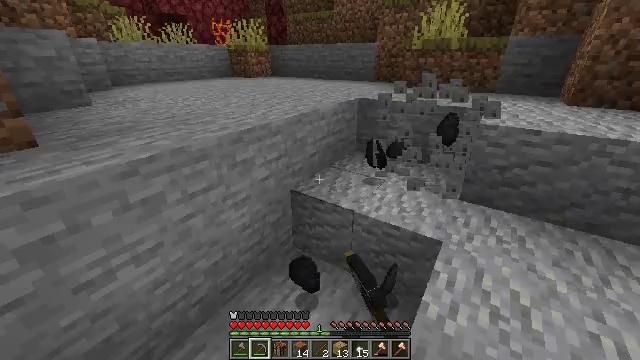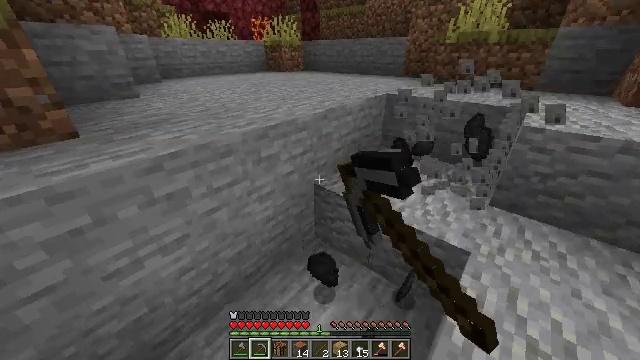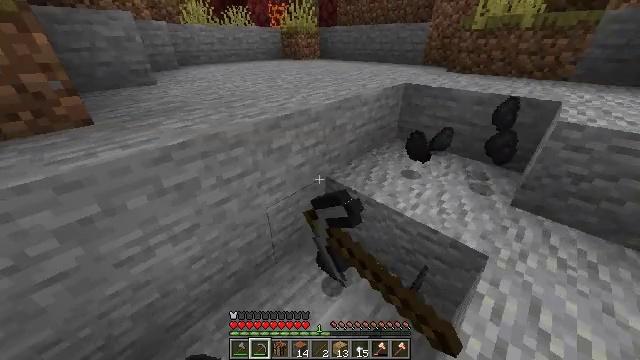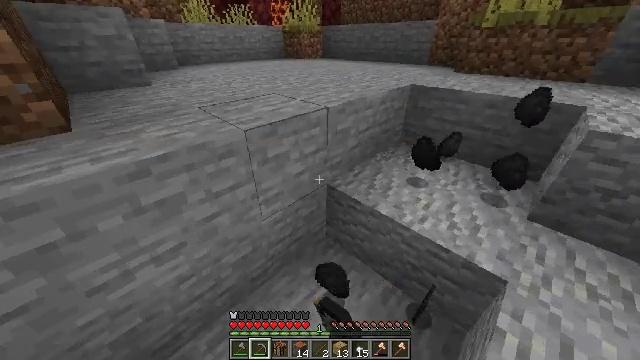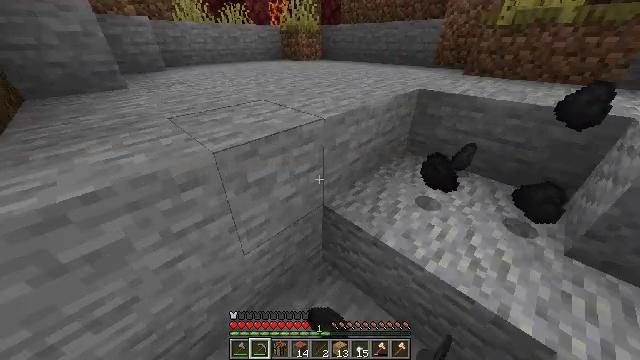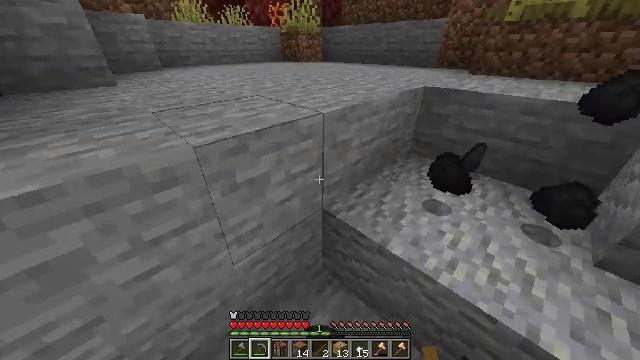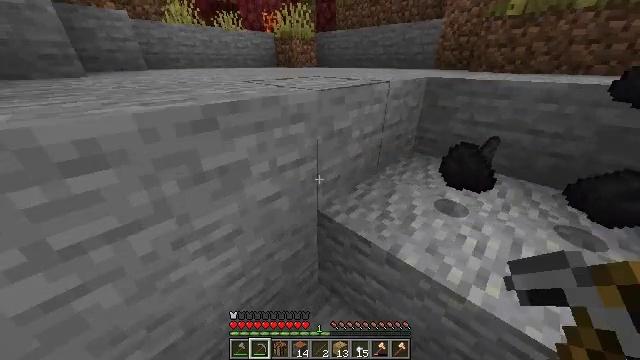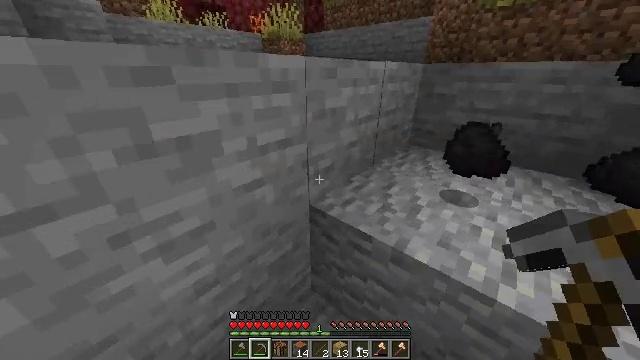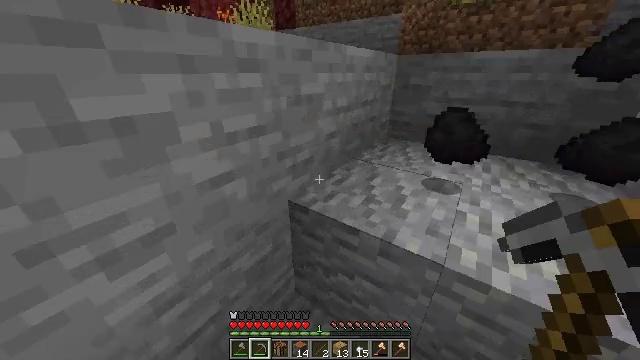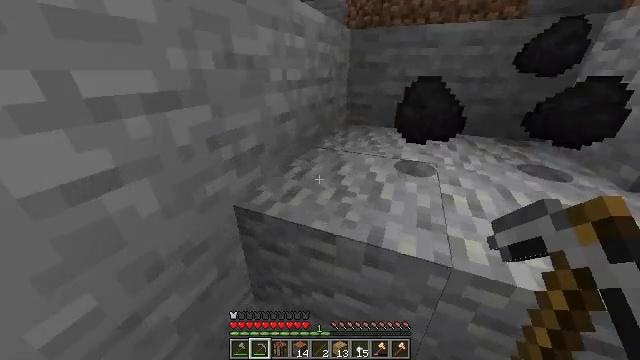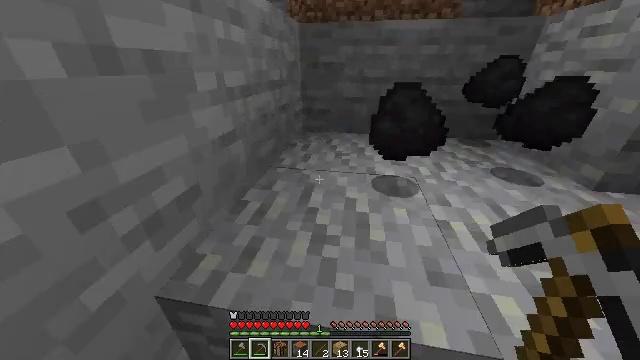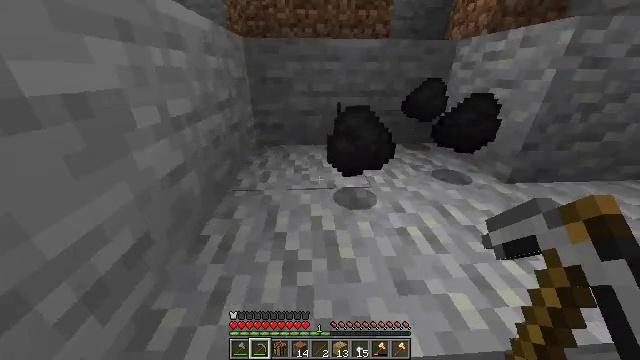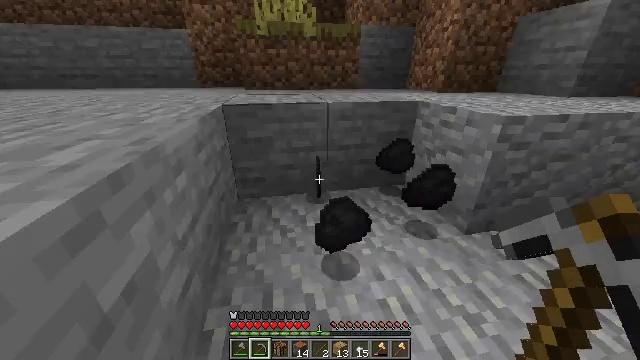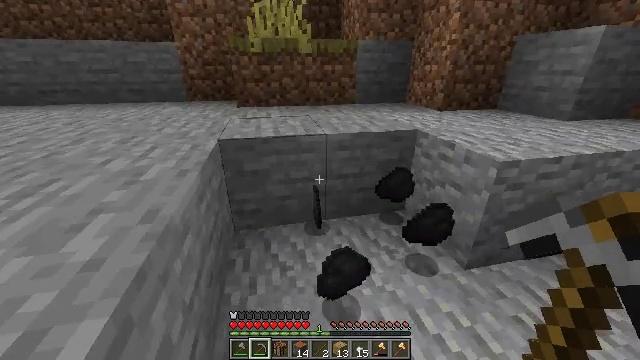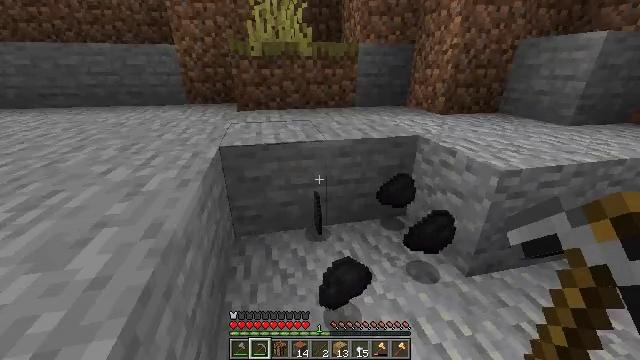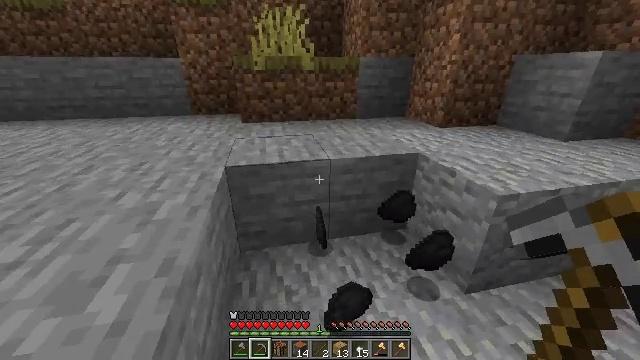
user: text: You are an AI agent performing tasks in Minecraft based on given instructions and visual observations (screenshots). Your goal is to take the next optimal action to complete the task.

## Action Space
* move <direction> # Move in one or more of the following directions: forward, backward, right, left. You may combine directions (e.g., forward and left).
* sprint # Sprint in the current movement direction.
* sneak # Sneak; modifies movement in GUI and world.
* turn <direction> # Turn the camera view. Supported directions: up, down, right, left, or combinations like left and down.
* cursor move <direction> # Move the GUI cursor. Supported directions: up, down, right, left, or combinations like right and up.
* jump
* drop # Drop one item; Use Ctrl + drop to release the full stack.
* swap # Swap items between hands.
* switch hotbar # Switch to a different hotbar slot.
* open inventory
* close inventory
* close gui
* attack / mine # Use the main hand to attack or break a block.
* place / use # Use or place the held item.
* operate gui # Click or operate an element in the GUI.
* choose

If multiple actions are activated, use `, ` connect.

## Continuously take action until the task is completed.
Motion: motion action
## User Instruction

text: Remove the tall grass to clear the area.
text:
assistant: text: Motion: move forward, sprint, turn left and down
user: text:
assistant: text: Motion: move forward, sprint, turn left and down
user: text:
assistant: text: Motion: move forward, sprint
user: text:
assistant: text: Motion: move forward, sprint
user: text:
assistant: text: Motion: move forward, sprint, turn up
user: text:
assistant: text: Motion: move forward, sprint, turn right and up
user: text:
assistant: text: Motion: move forward, sprint, turn right and up
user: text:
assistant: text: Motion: move forward, sprint, turn right
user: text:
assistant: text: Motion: move forward, sprint, turn right
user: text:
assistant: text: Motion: move forward, sprint, turn right
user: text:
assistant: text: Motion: move forward, sprint, turn right, jump
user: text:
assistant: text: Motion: move forward, sprint, turn right and up, jump
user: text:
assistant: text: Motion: move forward, sprint, turn right, jump
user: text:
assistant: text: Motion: move forward, sprint, jump
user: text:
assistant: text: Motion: move forward, sprint, jump
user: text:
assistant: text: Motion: move forward, sprint, jump
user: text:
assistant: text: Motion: move forward, sprint, turn left, jump
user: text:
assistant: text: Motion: move forward, sprint, turn left and up
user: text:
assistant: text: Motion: move forward, sprint, turn left and up
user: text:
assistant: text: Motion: move forward, sprint, turn left and up
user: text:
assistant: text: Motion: move forward, sprint, turn left and up, jump
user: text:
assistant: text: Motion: move forward, sprint, turn left and up, jump
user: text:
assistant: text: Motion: move forward, sprint, turn left and up, jump
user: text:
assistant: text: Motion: move forward, sprint, turn left and up, jump
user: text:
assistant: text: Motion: move forward, sprint, turn left and up, jump
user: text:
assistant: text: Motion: move forward, sprint, turn left and up, jump
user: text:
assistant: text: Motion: move forward, sprint, turn left and up, jump
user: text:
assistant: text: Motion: move forward, sprint, jump
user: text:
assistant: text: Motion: move forward, sprint
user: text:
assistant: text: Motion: move forward, sprint